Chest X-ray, AP view. Patient: 48 years old, sex M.
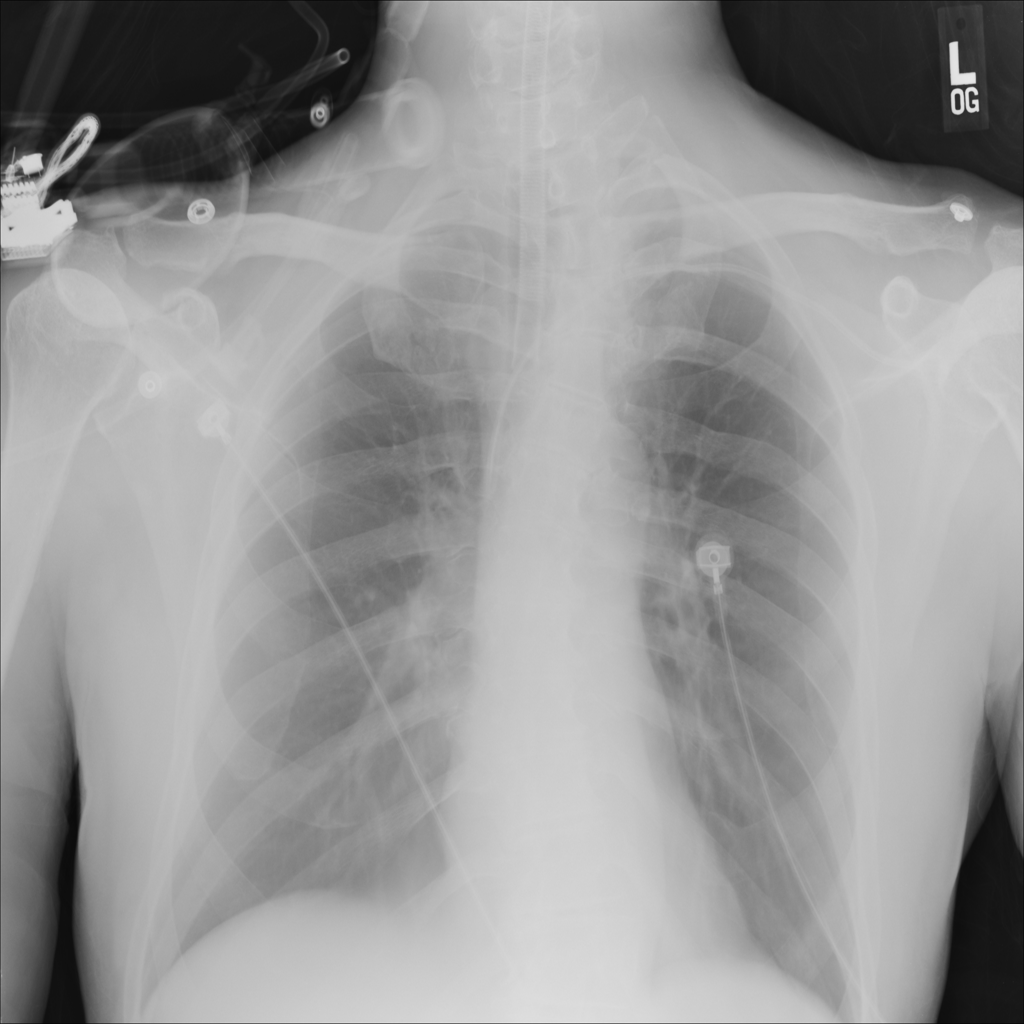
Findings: No Finding